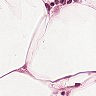
Metastatic tissue present: no